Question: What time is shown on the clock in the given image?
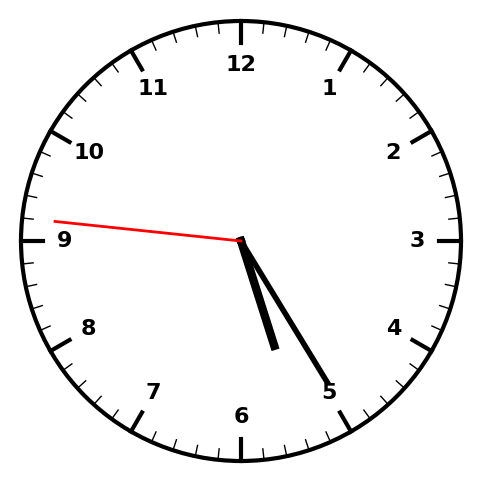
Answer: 05:24:46